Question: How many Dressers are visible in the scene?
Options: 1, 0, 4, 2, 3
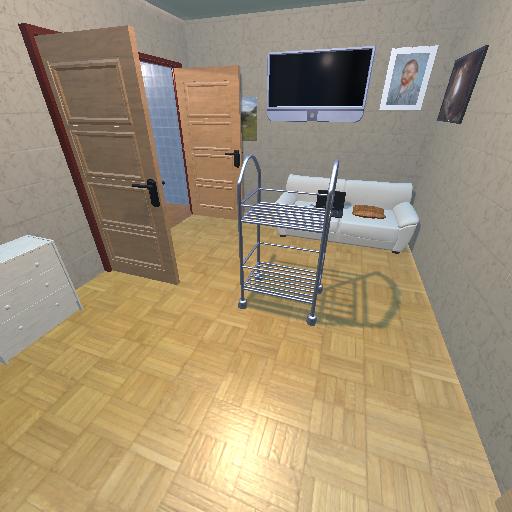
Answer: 1